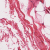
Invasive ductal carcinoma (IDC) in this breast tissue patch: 0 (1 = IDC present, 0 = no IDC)